Field crop: maize
Growth stage: 2
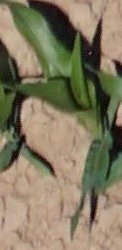
Species: maize